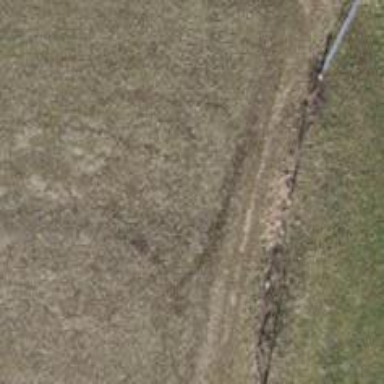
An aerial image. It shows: Grass track with grade5 tracktype.